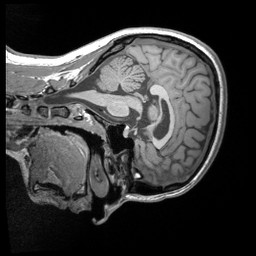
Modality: T1w
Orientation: sagittal
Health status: healthy